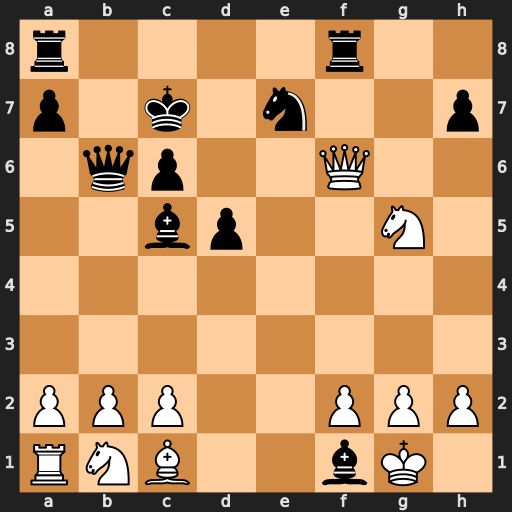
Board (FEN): r4r2/p1k1n2p/1qp2Q2/2bp2N1/8/8/PPP2PPP/RNB2bK1
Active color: w
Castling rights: -
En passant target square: -
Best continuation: Ne6+ Kb7 Nxf8